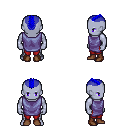
a pixel art fantasy rpg character, male body template, dark elf, purple skin, chain tabard jacket, red pants, blue short mohawk hairstyle, brown shoes, four views (front, back, left, right), 2x2 character sprite sheet, small pixel art, hard edges, no anti-aliasing